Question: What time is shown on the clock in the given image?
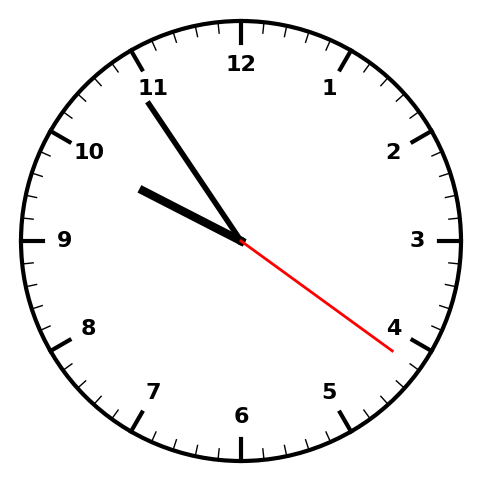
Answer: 09:54:21